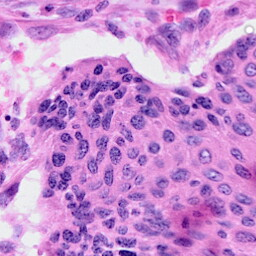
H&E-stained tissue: Cervix